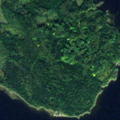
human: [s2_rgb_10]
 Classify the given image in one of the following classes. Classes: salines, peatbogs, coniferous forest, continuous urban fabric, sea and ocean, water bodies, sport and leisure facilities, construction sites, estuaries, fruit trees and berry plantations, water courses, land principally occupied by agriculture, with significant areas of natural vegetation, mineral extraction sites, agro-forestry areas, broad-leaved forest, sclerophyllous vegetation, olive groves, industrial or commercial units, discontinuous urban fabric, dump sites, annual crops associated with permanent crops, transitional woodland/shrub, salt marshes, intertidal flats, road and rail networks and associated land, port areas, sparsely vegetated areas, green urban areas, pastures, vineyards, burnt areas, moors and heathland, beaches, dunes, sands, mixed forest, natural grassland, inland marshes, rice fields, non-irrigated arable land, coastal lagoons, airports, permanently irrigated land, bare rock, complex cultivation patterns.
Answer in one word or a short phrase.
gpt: coniferous forest, mixed forest, water bodies